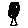
Label: tree